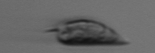
Label: Prorocentrum_triestinum